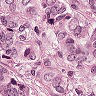
Metastatic tissue present: yes